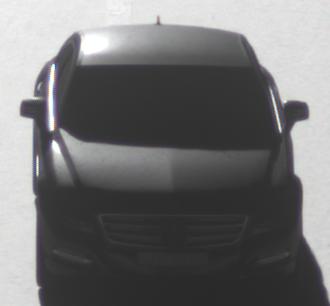
Make: Mercedes-Benz
Model: CLS Coupé 350
Detailed model: CLS-Class (218) Coupé
Model produced from: 2011/01
Model produced until: 2014/07
Doors: 4
Color: black
Road condition: dry road
Daytime: morning or afternoon
Contrast: high contrast